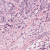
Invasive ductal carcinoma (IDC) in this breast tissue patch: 1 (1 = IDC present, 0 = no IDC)